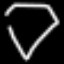
Label: diamond